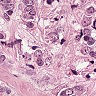
Metastatic tissue present: yes